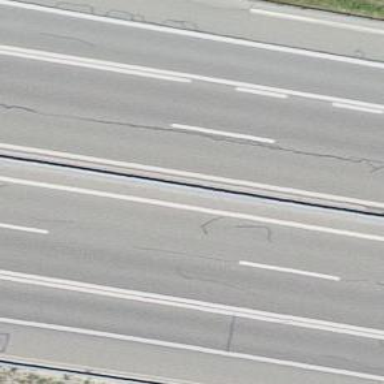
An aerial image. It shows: Motorway junction.